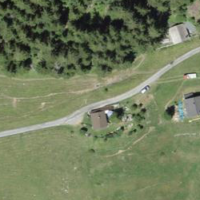
EUNIS habitat code: 23
Species observed at this site:
Centaurea scabiosa